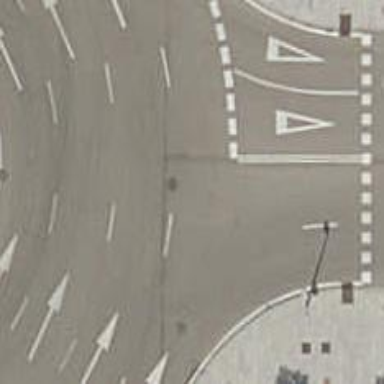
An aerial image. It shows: Road with "give way" sign.